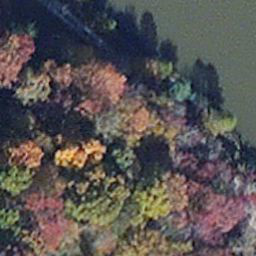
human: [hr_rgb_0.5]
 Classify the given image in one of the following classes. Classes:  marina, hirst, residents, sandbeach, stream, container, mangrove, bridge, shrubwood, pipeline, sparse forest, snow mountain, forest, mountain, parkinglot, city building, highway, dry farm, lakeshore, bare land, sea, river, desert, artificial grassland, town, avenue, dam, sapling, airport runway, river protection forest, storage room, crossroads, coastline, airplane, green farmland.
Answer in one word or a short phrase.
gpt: mangrove